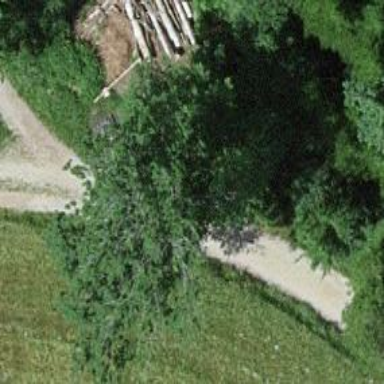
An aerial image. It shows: Bench.